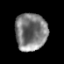
Tissue: prostate
Cell type: T cells
Senescence score: 0.3176
Nuclear area (px): 1165
Mean DAPI intensity: 125.135